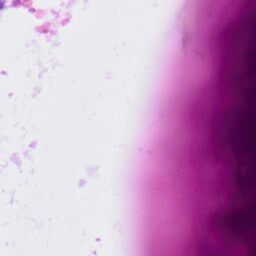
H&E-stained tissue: Colon